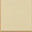
Piece: xx